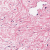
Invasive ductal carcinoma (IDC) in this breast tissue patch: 0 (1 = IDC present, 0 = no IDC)